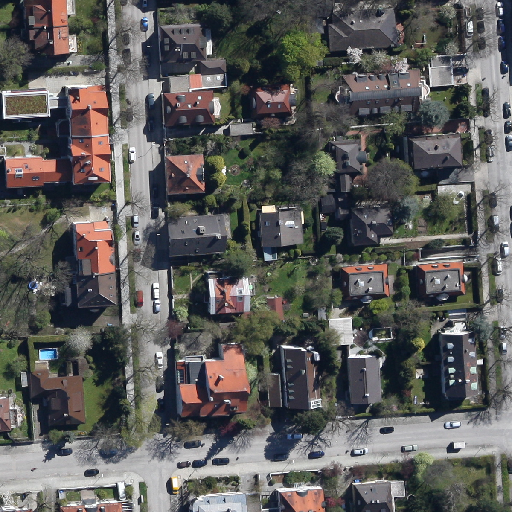
Referring expression: impervious surface